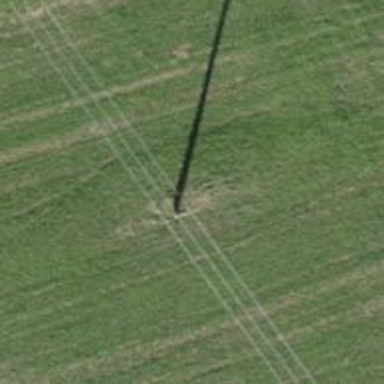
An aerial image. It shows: Concrete power pole.